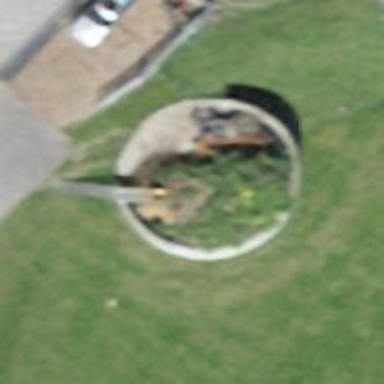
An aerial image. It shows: Storage tank with man-made structure.